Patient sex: M
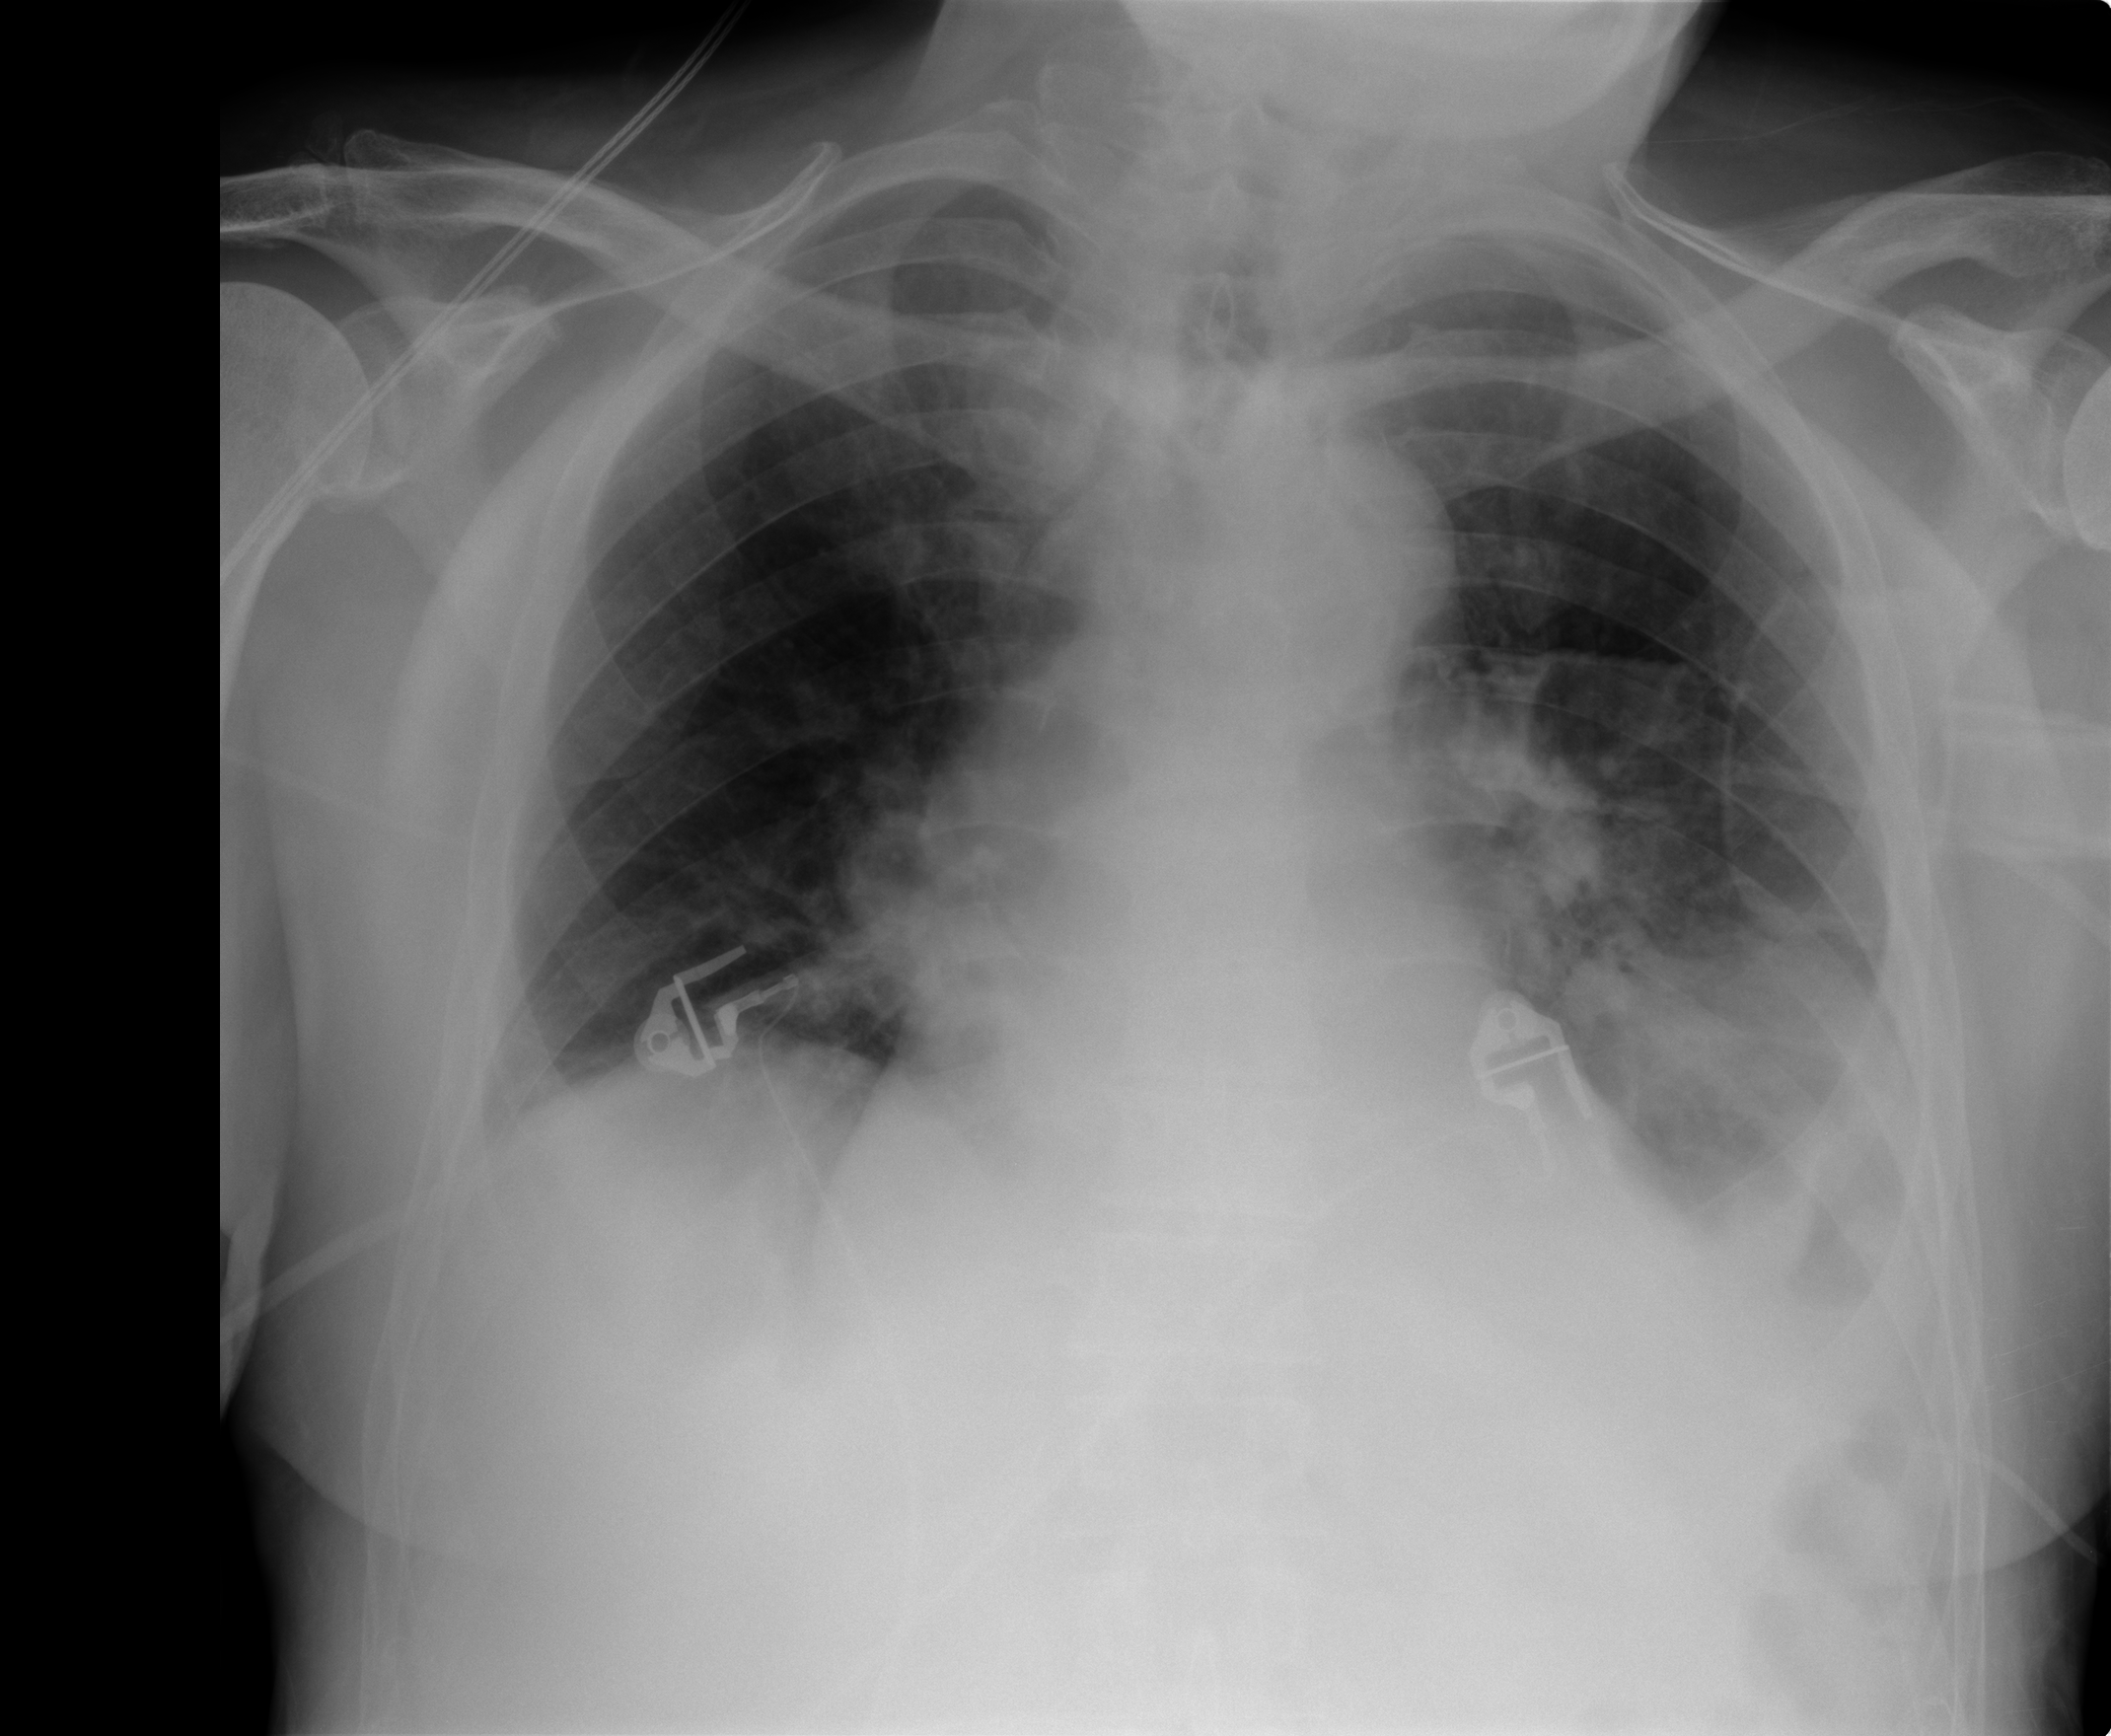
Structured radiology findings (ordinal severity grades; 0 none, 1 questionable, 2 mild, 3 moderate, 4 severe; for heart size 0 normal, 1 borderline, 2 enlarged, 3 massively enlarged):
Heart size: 2
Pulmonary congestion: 2
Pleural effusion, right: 0
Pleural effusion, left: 2
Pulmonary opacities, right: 0
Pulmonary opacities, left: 2
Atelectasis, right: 0
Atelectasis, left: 2